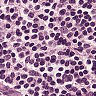
Metastatic tissue present: no